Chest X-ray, AP view. Patient: 41 years old, sex M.
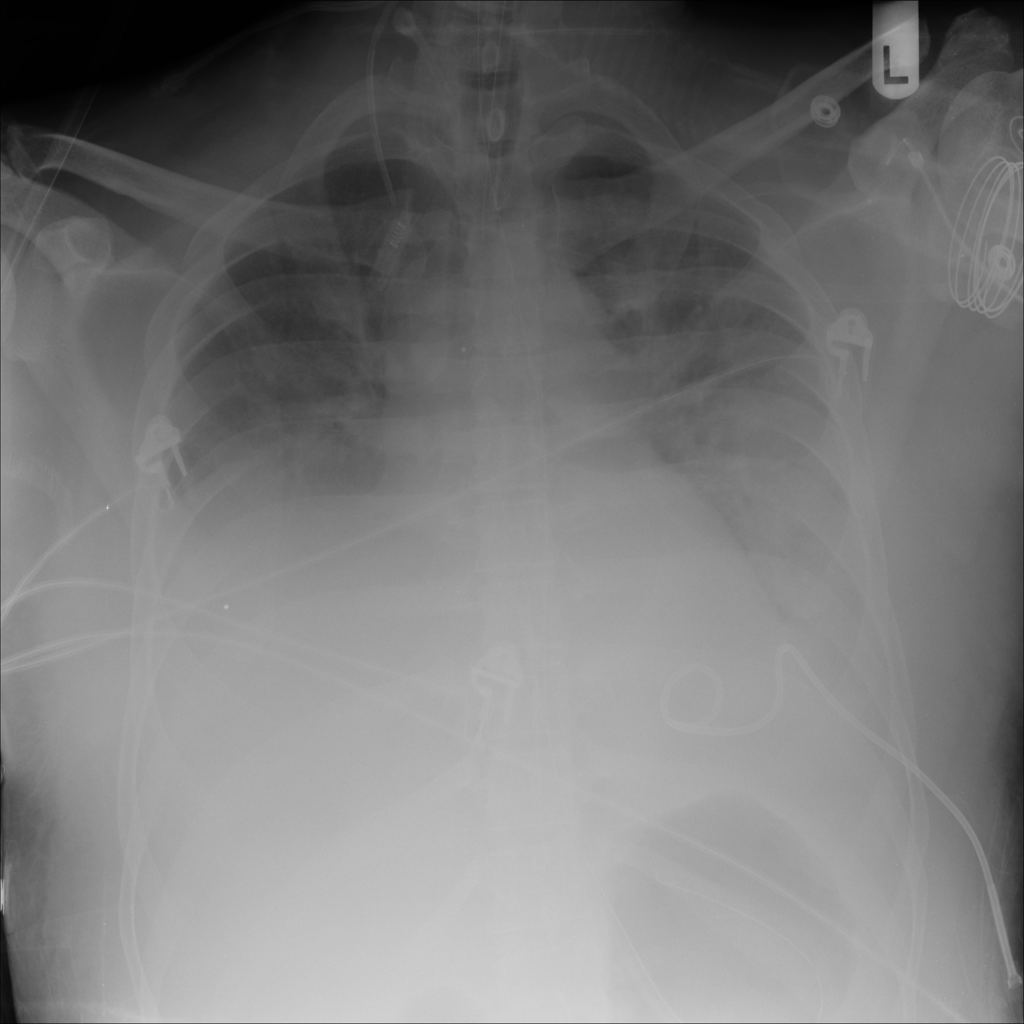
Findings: Effusion